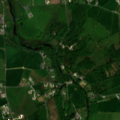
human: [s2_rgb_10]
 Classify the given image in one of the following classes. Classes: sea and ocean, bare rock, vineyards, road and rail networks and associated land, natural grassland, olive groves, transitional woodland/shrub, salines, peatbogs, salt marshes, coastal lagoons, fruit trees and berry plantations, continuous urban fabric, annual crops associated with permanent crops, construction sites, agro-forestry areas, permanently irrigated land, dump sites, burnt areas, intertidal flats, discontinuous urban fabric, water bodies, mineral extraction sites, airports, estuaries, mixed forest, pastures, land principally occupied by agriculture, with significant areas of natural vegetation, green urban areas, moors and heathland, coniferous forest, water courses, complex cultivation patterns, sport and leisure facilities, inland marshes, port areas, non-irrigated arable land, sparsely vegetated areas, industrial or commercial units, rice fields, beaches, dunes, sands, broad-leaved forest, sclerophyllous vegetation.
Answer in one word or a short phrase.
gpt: pastures, land principally occupied by agriculture, with significant areas of natural vegetation, transitional woodland/shrub